Question: 'push' is deprecated in iOS 8.0 and later.
This is the problem I faced...

How to connect the ViewController ?
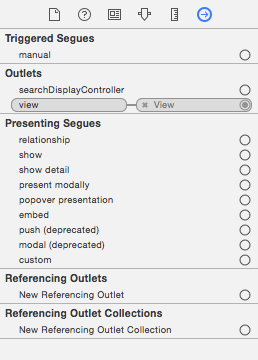
Answer: Use "" instead of "".

"" & "" is deprecated in iOS 8.0 & later